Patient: sex M, age 79
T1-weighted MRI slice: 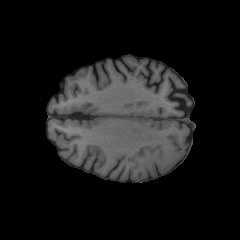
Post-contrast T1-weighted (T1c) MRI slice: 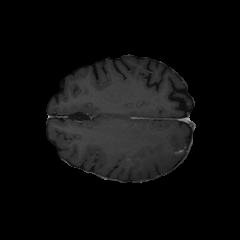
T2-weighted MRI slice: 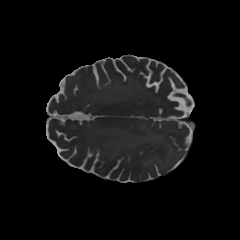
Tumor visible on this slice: yes
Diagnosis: Glioblastoma, IDH-wildtype
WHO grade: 4